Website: home-depot
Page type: payment
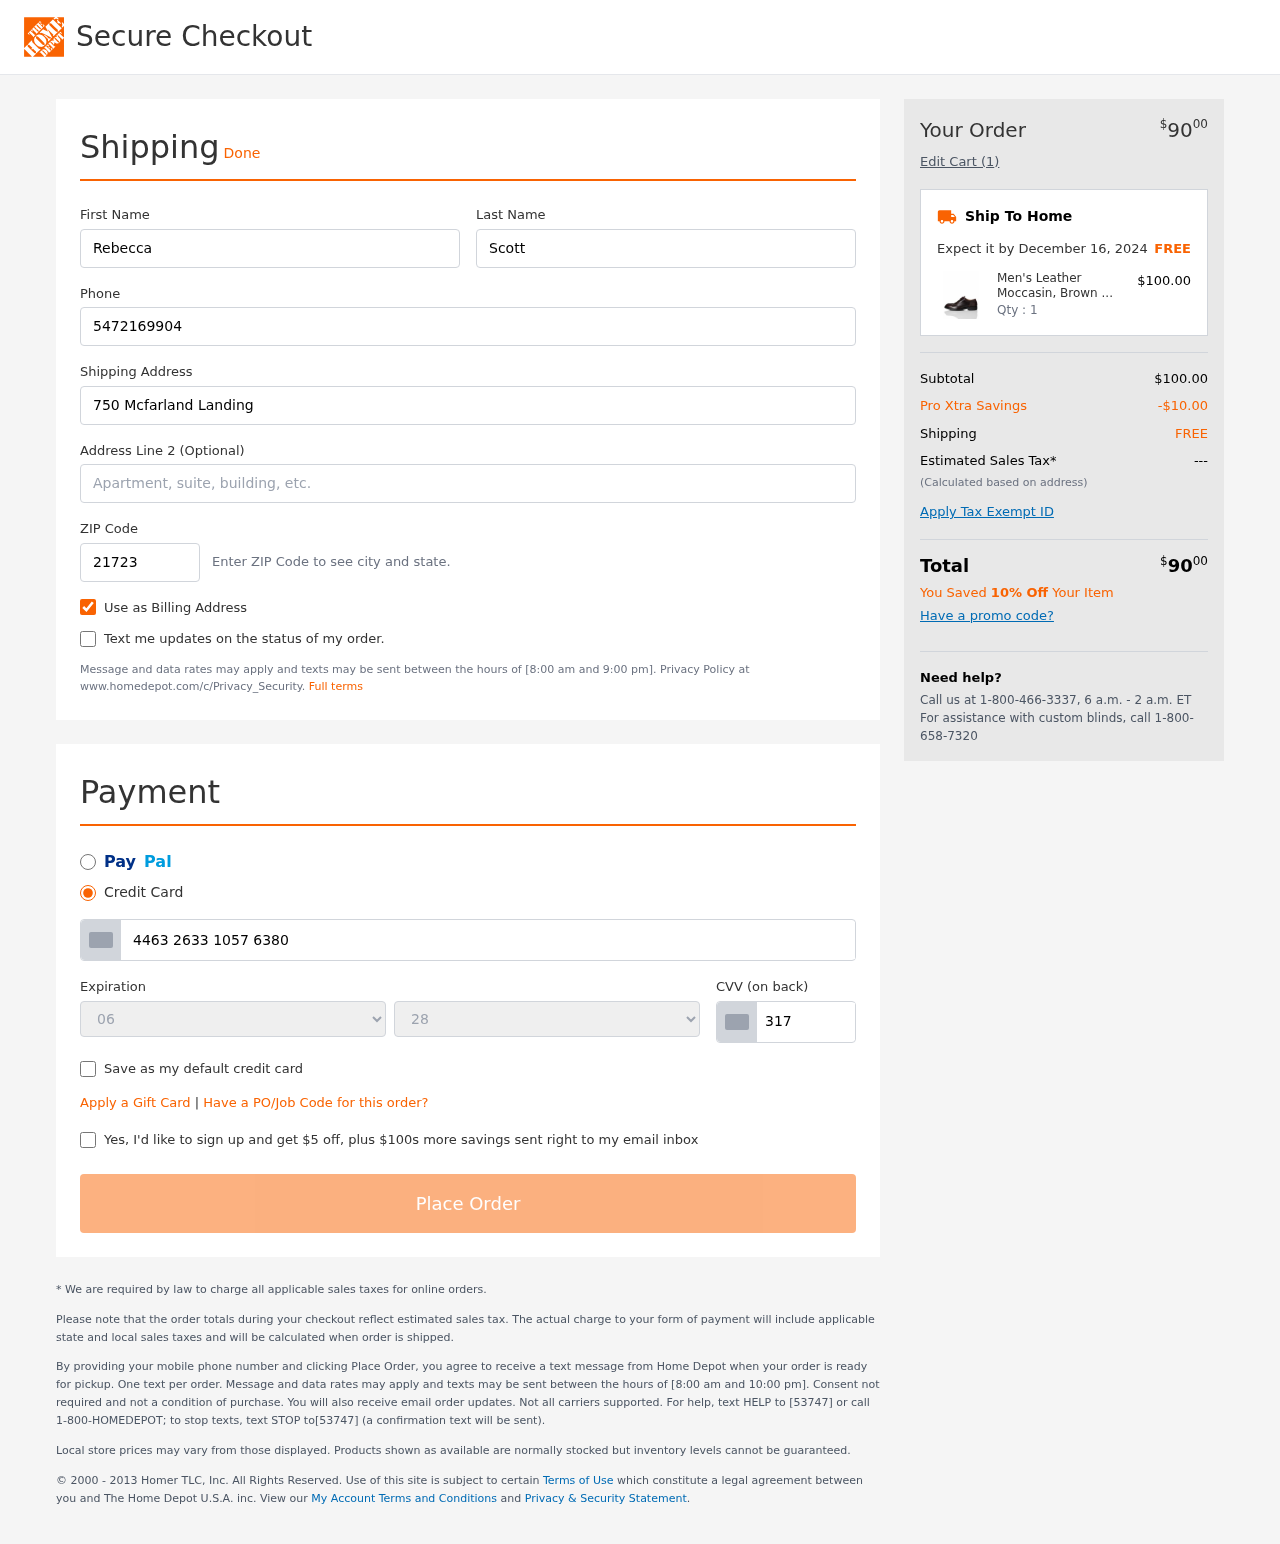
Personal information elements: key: PII_CARD_CVV
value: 317
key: PII_CARD_EXPIRY_MONTH
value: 06
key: PII_CARD_EXPIRY_YEAR
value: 28
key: PII_CARD_NUMBER
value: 4463 2633 1057 6380
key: PII_FIRSTNAME
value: Rebecca
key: PII_LASTNAME
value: Scott
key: PII_PHONE
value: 5472169904
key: PII_POSTCODE
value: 21723
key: PII_STREET
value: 750 Mcfarland Landing
Product elements: key: PRODUCT1_NAME
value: Men's Leather Moccasin, Brown Burgundy, womens 12
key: PRODUCT1_PRICE
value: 100
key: PRODUCT1_QUANTITY
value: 1
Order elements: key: ORDER_TOTAL
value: $9000
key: ORDER_NUM_ITEMS
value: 1
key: ORDER_DELIVERY_DATE
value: December 16, 2024
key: ORDER_SUBTOTAL
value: $100.00
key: ORDER_DISCOUNT
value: -$10.00
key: ORDER_SHIPPING_COST
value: FREE